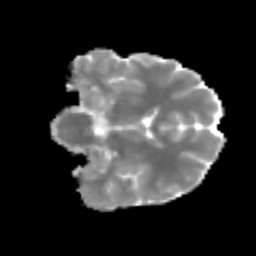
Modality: MD
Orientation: coronal
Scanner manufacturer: siemens
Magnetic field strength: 3 T
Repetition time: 3.6 s
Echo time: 0.092 s